Question: I want to do in Adobe AIR (e.g. in ActionScript 3.0) what Facebook Messenger does when it's "maximized":

So imagine that I would be making a clone of this Facebook Messenger.
I've tried to search in the AIR Reference with no success. And I don't even know what words to use in Google Search.
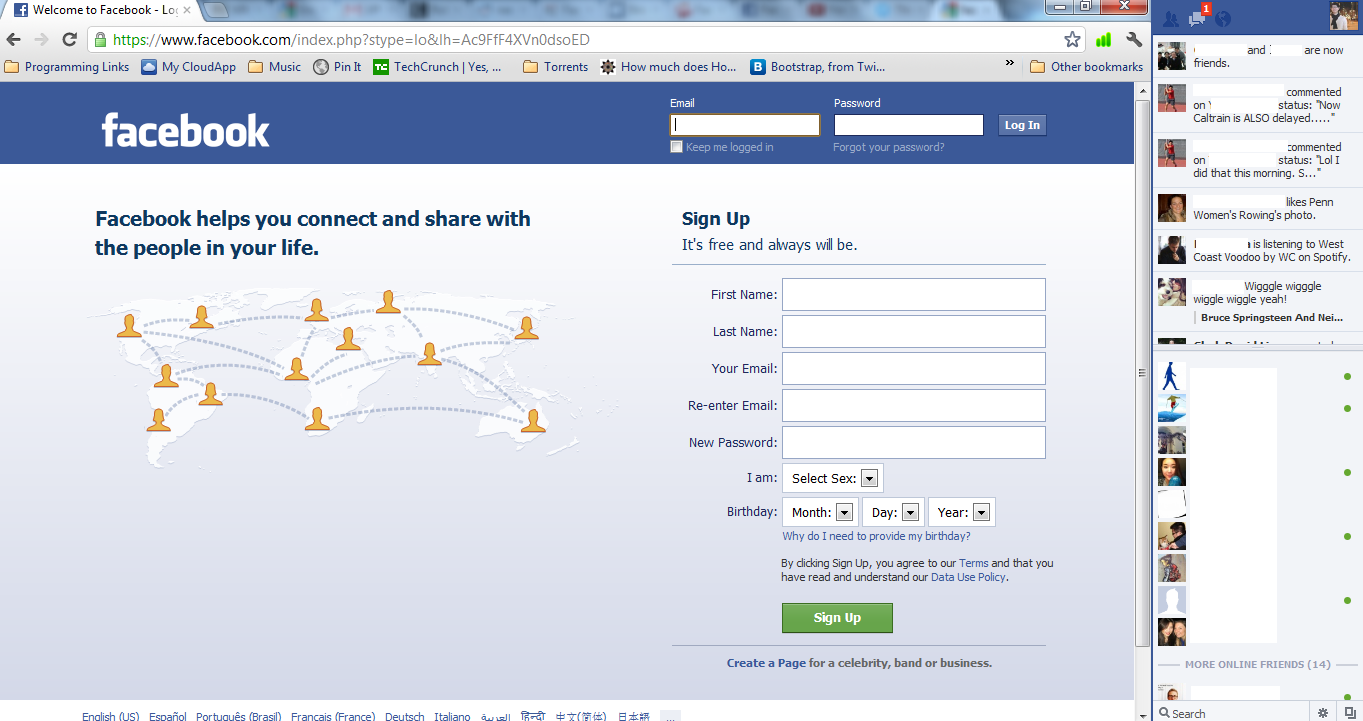
Answer: The general term I've heard used for this kind of feature is "Docking." There seem to be a lot of front-end component libraries that offer this capability within a window (built in Flex or Java or C#, that I've seen). However the ability to dock a window with regard to the OS view, where all other windows occupy the remaining area after an application is docked appears to require OS specific code to indicate to the operating system that the usable window space should change. I've found no solution for this within AIR however did eventually find this link to some <URL>.
The options seem to be limited to working with C#, .NET, and/or windows forms (I believe this was formerly MFC, but I've been out of the Microsoft code world for quite a while). You could potentially use a NativeProcess in AIR to spin off a C# exe that could send the signal to the OS but I have in no way proven this to be actually achievable, it just seems plausible, but would require further investigation and would definitely eliminate any cross platform capability offered by AIR. If you're simply more comfortable working with Flex layouts/component sets and other features, you could start with the C# code for creating a docking area, this could branch down one of two paths then, attempt to spin up that process using a NativeProcess in AIR if that fails continue using .NET to build the remainder of the application. If you were to go the AIR route packaging the C# exe with the AIR installation should be relatively trivial.